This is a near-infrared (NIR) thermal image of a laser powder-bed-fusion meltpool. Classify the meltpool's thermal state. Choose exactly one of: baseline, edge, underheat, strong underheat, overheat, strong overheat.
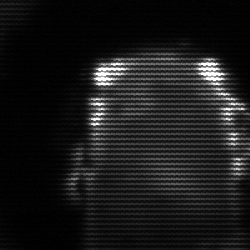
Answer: baseline